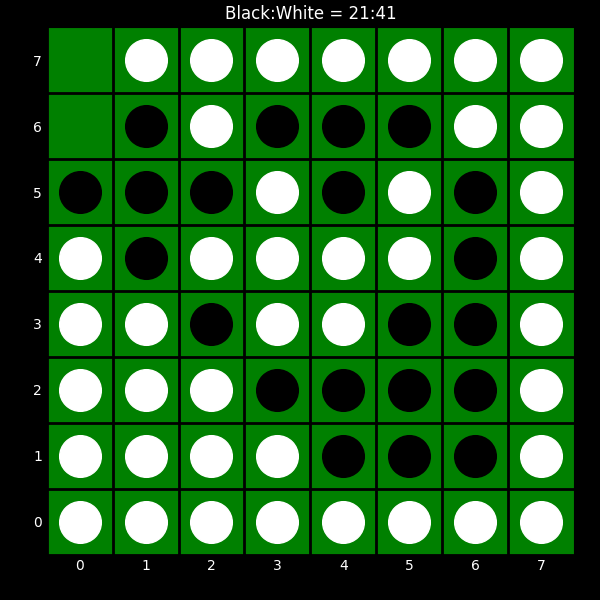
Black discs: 21
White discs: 41